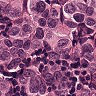
Metastatic tissue present: yes